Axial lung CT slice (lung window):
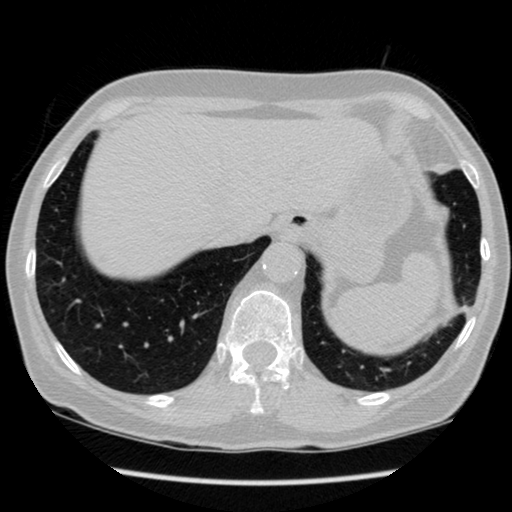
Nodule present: no